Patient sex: M
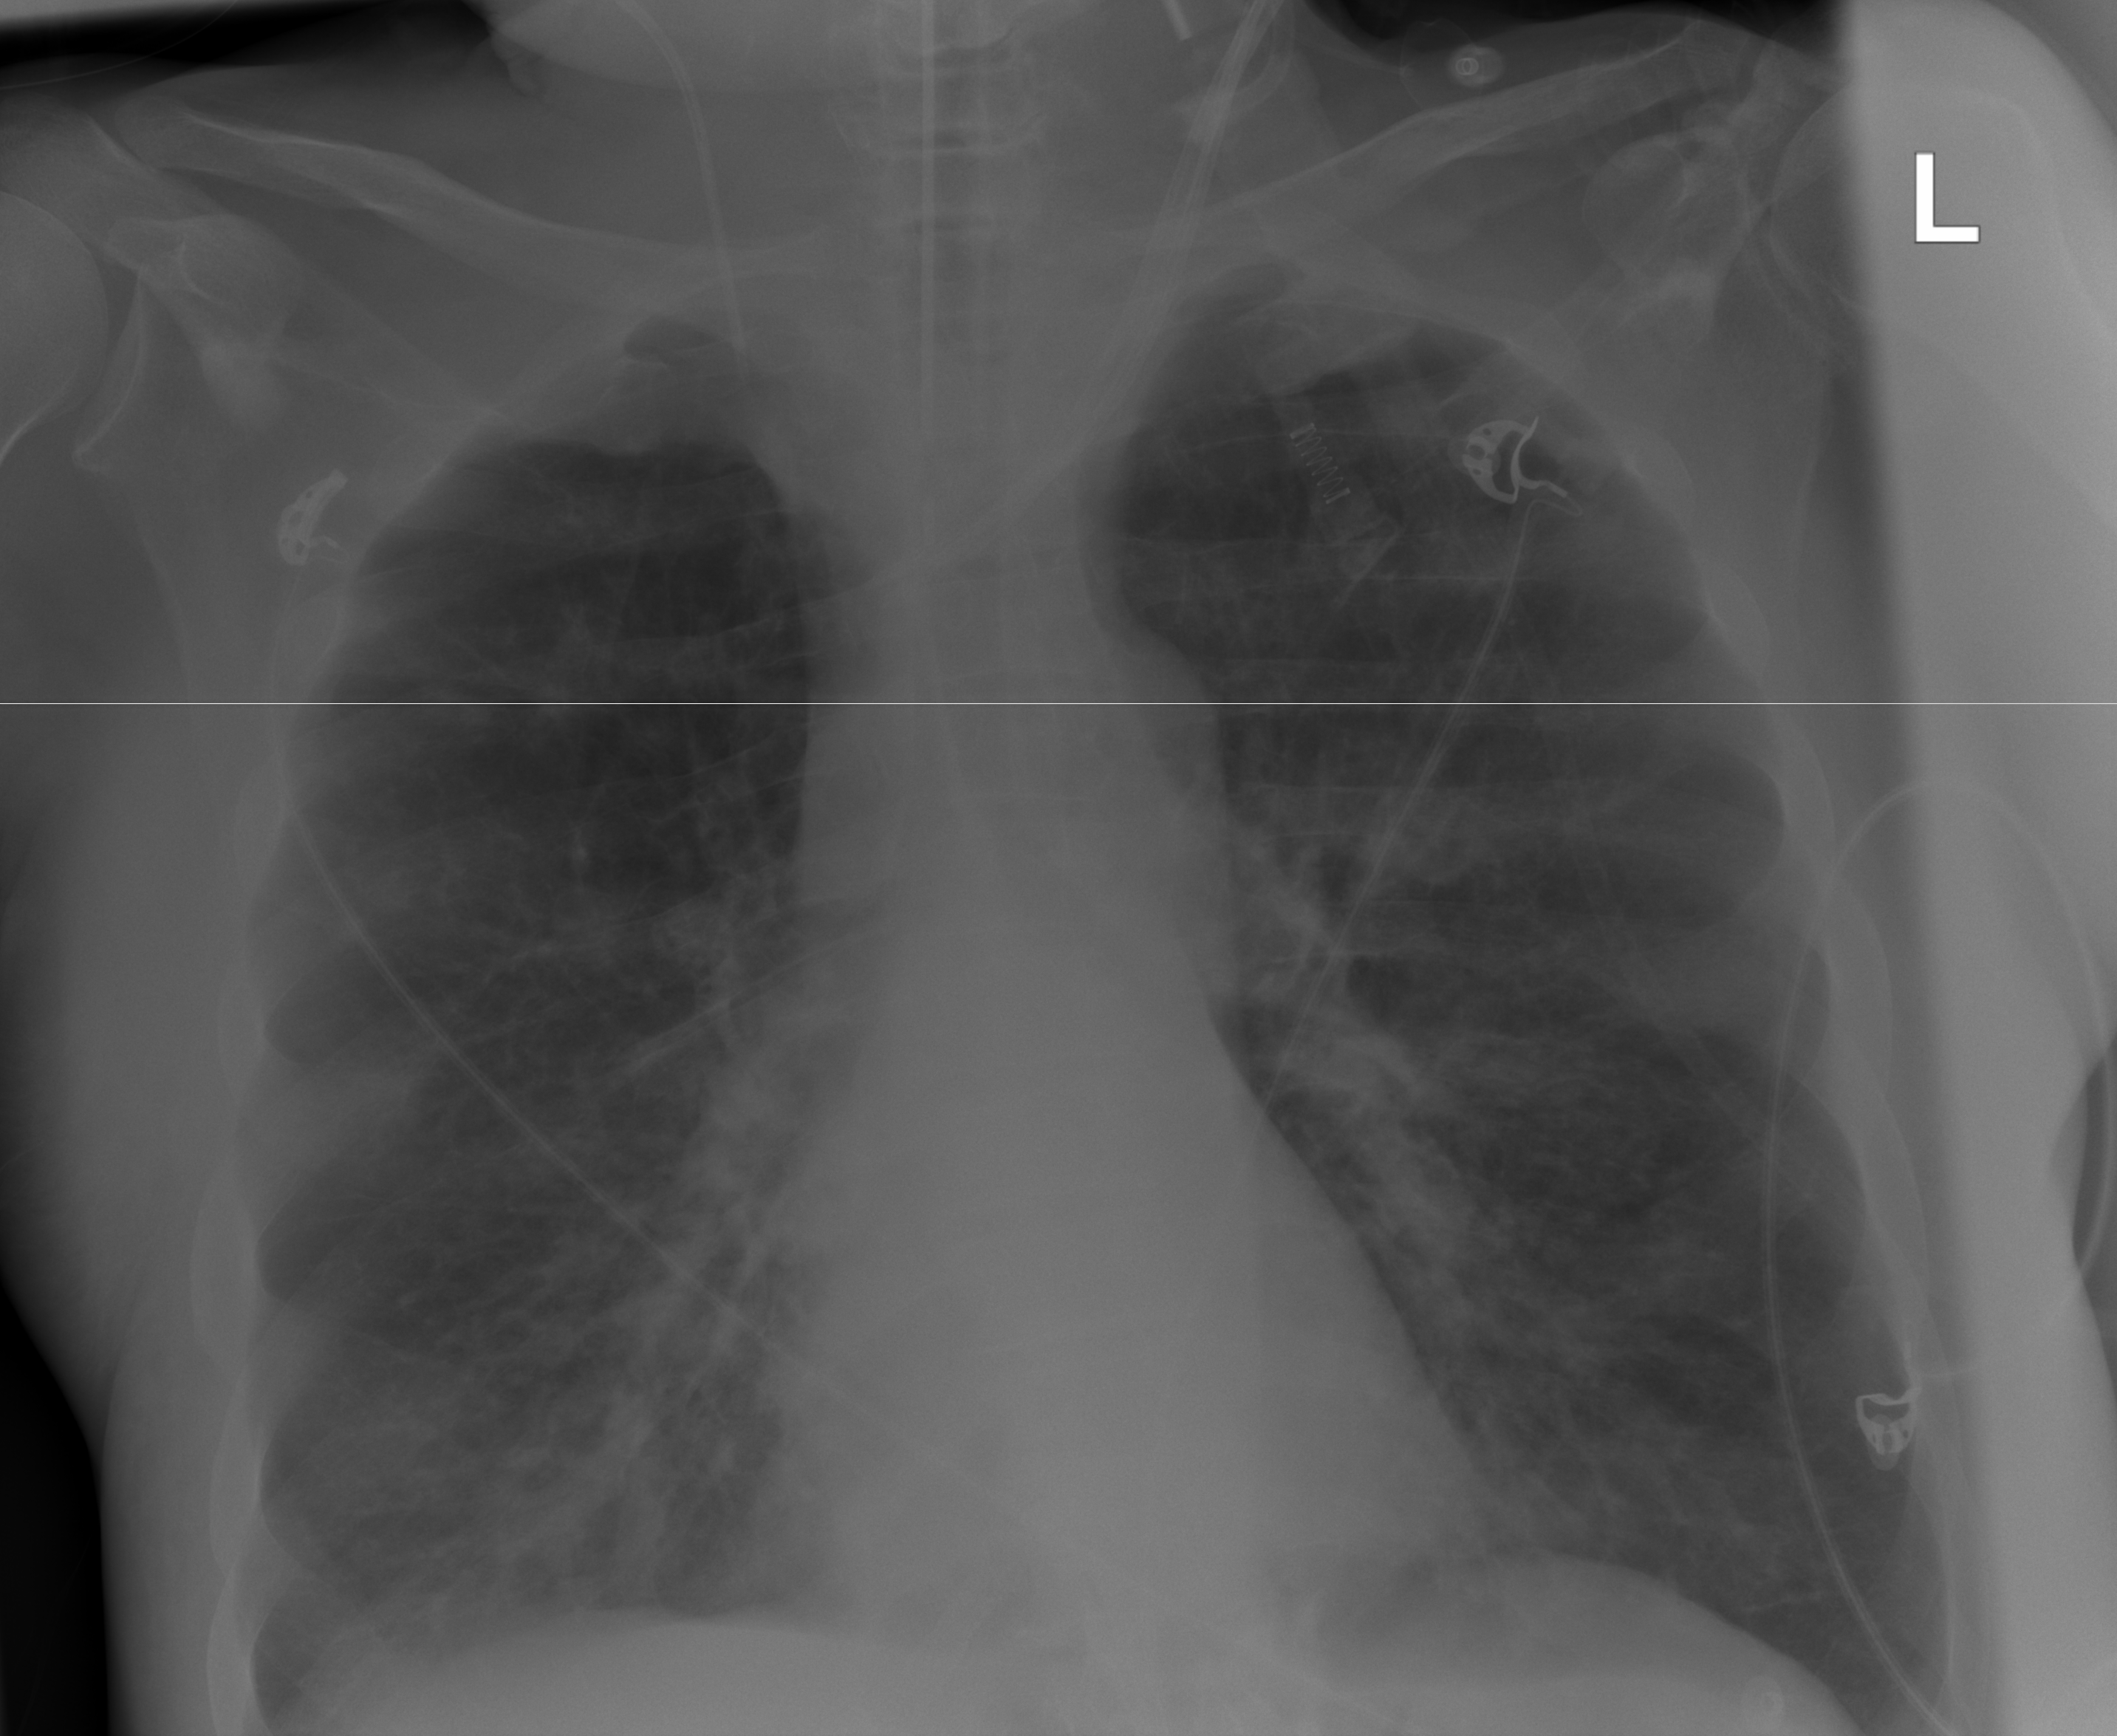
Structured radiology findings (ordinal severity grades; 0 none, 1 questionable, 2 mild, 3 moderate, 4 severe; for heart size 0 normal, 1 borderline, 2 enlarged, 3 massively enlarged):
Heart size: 0
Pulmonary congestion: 0
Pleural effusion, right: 0
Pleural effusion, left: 0
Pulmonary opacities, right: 2
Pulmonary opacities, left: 0
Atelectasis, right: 2
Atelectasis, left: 0